Question: <URL>
If you notice, the checkmarks are align with the table. I want the checkmark next to the port to be just right of it, not all the way aligned to the right as it shows.
Edit:
Here is a picture showing what i'd like.

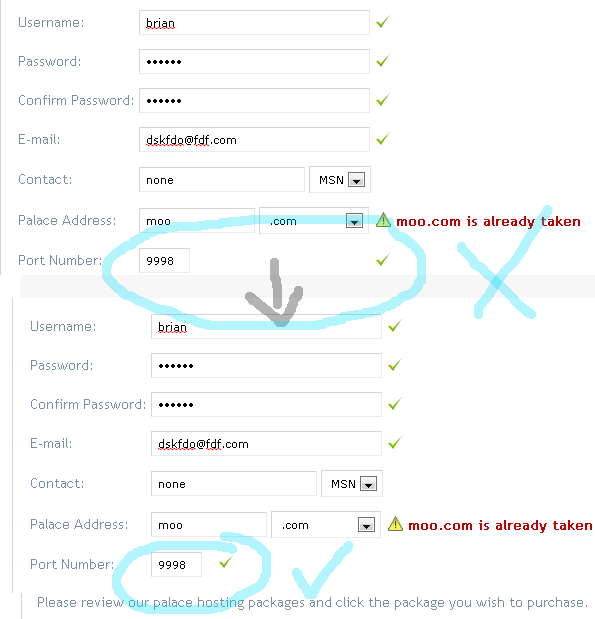
Answer: No tested, but in your validator you got this:
'''
errorPlacement: function (error, element) {
if (element.is(":radio")) error.appendTo(element.parent().next().next());
else if (element.is(":checkbox")) error.appendTo(element.next());
else error.appendTo(element.parent().next());
'''
you can add:
'''
else if (element.is("#Port")) error.appendTo(element.next());
'''
So it will look like:
'''
errorPlacement: function (error, element) {
if (element.is(":radio")) error.appendTo(element.parent().next().next());
else if (element.is(":checkbox")) error.appendTo(element.next());
else if (element.is("#Port")) error.appendTo(element.next());
else error.appendTo(element.parent().next());
'''